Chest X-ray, AP view. Patient: 59 years old, sex M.
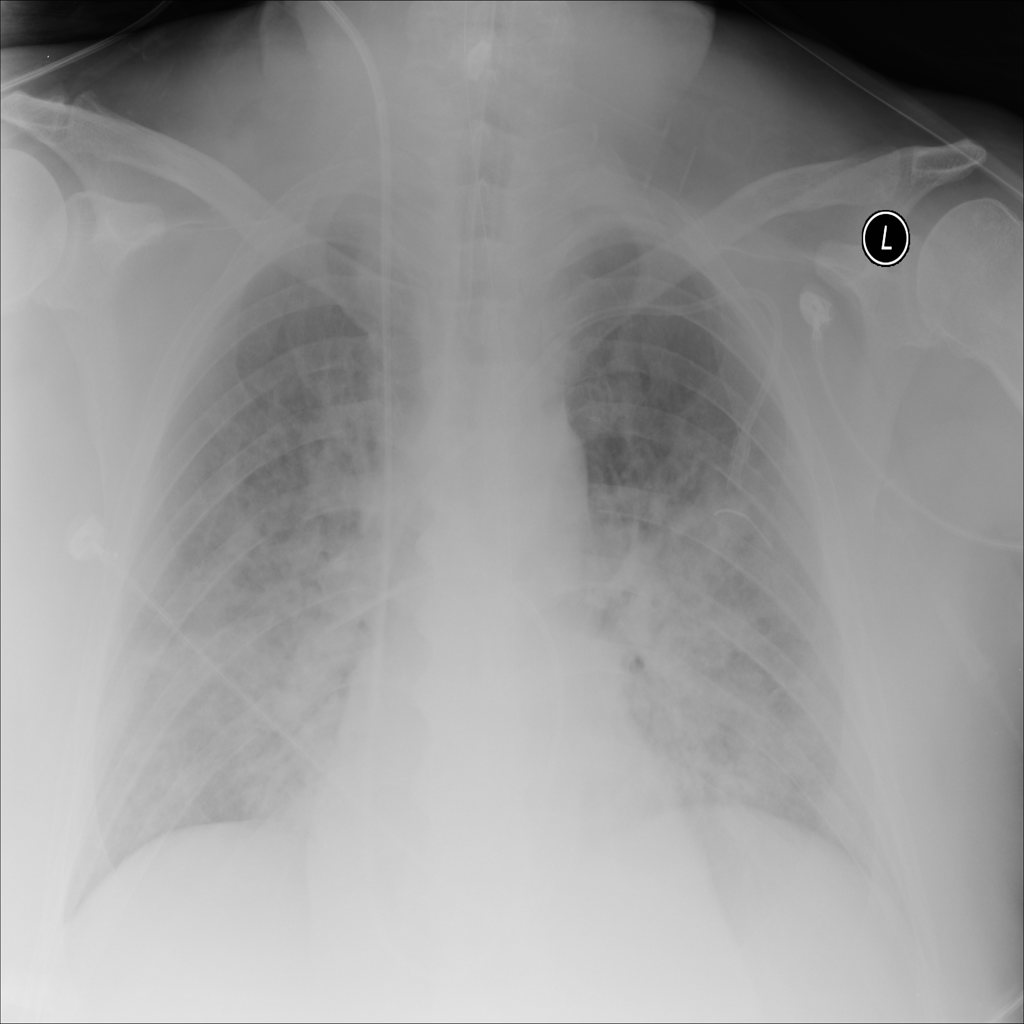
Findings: No Finding